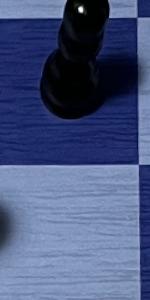
Label: Empty